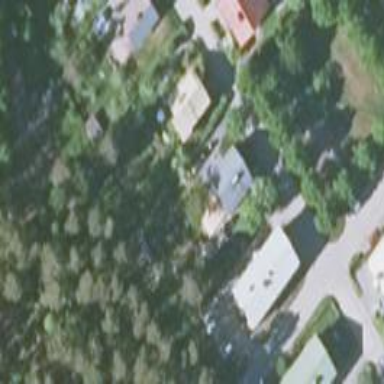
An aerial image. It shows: Residential area.